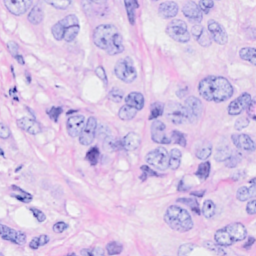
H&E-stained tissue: Breast